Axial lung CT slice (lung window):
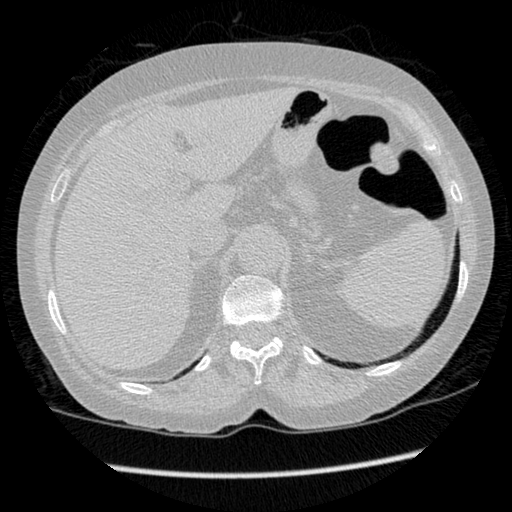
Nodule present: no